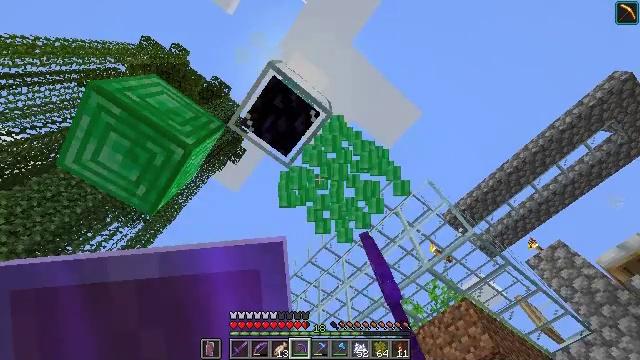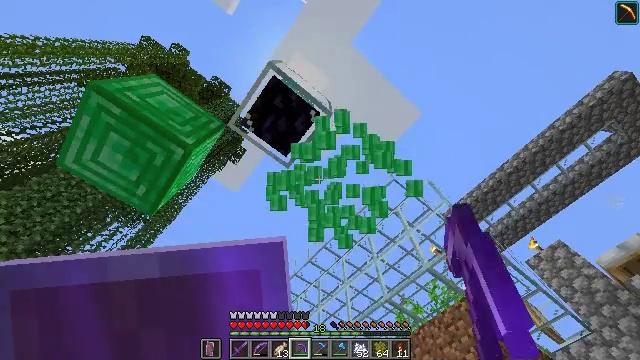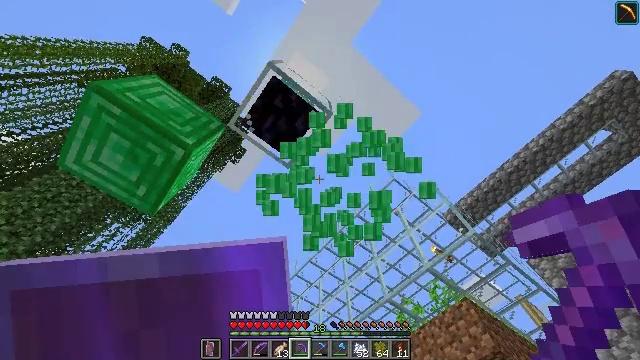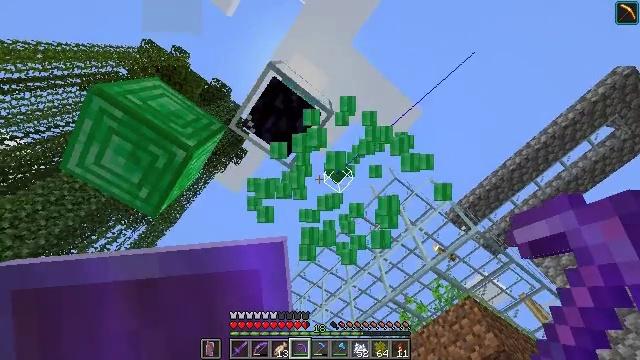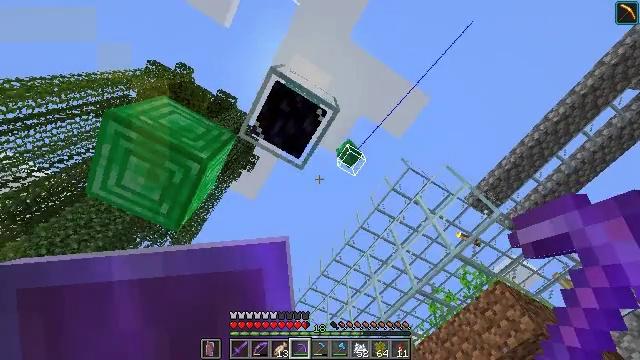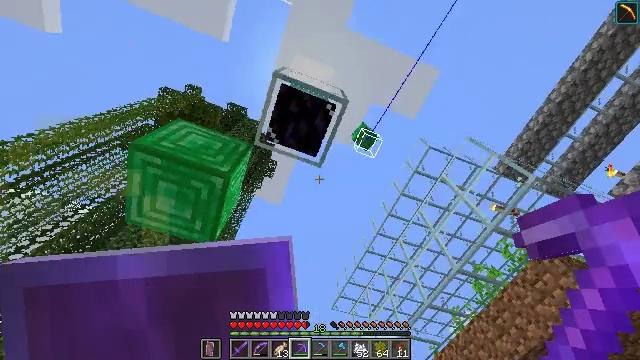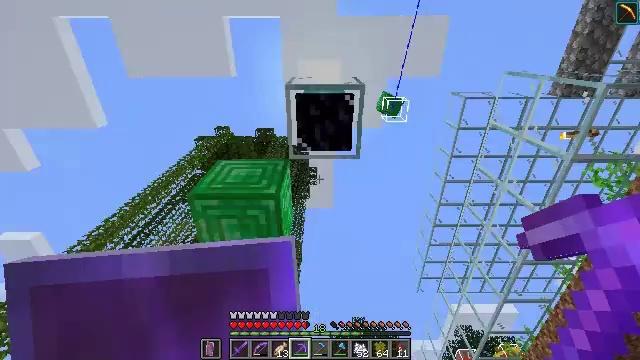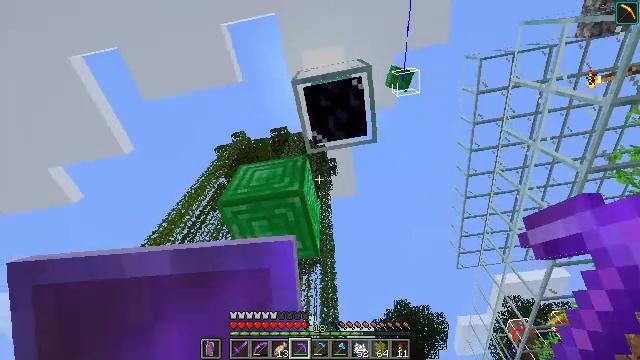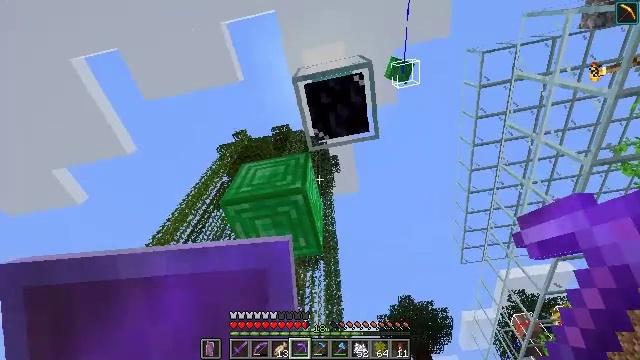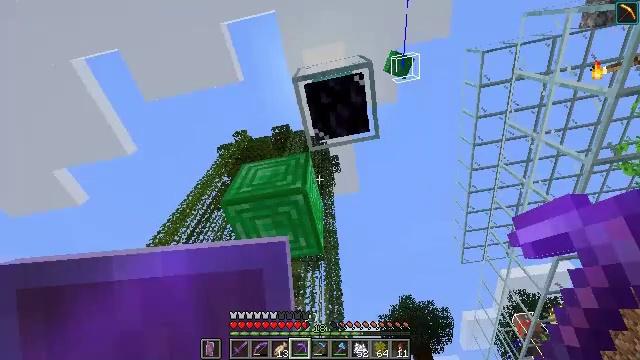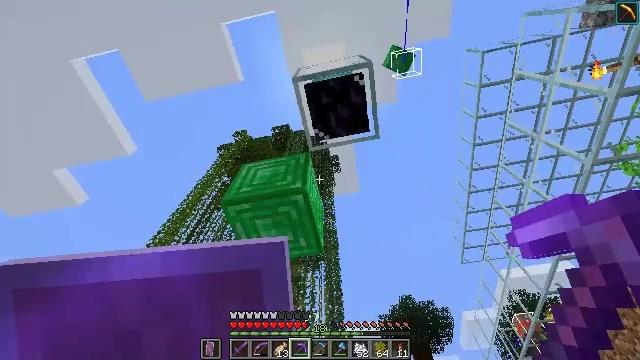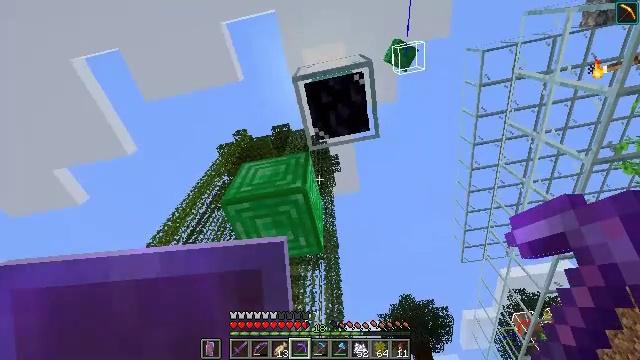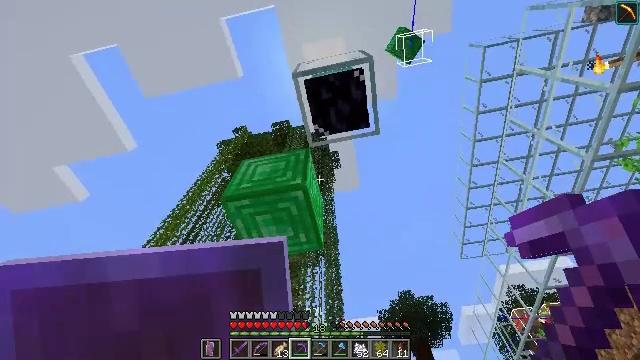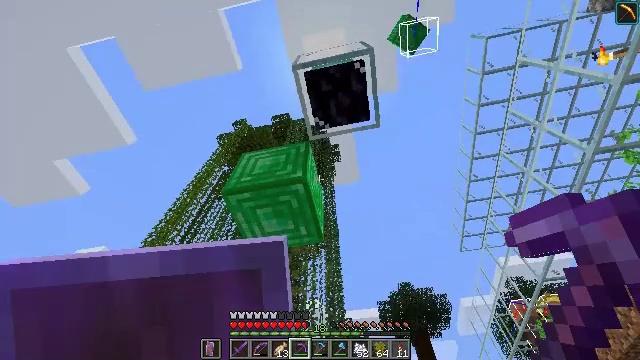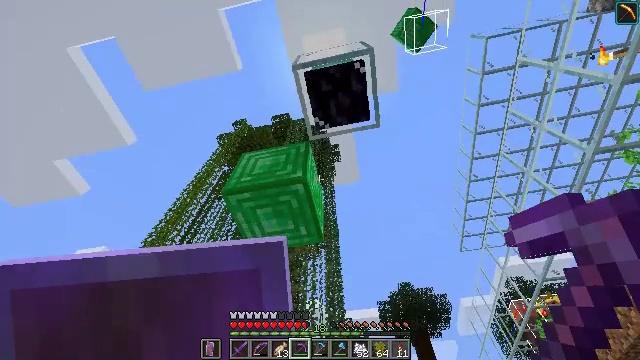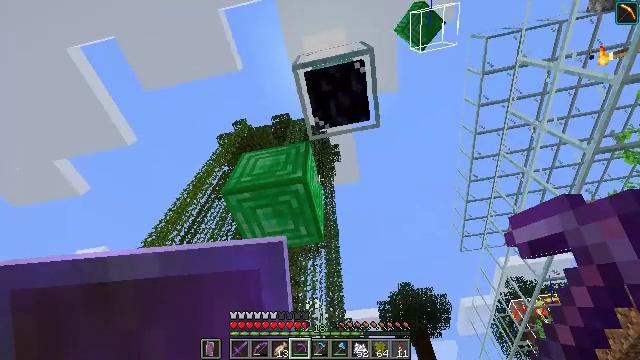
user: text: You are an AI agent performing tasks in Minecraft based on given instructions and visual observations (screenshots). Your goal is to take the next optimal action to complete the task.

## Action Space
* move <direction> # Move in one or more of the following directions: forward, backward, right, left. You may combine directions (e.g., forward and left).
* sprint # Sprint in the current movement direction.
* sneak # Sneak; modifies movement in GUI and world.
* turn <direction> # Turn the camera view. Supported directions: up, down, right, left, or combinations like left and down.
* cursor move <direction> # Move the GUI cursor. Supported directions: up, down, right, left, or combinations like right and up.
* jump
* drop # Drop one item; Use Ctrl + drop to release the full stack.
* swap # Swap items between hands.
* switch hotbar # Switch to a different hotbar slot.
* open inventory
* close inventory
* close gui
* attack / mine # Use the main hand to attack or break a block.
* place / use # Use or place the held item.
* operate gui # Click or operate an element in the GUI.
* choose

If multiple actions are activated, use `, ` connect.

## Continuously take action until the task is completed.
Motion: motion action
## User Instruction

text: Use a pickaxe to mine the emerald block.
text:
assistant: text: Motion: attack / mine
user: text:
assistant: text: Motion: attack / mine
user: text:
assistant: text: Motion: attack / mine
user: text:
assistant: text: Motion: turn left, attack / mine
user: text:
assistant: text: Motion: turn left, attack / mine
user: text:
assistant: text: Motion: turn left, attack / mine
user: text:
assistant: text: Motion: turn left and down, attack / mine
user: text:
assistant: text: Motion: turn left, attack / mine
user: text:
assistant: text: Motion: attack / mine
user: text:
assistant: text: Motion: attack / mine
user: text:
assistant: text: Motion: attack / mine
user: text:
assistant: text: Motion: attack / mine
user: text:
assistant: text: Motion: turn down, attack / mine
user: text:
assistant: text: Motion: attack / mine
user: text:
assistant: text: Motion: attack / mine
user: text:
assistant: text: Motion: attack / mine
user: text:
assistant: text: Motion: attack / mine
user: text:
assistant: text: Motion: turn left, attack / mine
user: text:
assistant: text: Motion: turn left and down, attack / mine
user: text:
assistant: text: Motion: turn left, attack / mine
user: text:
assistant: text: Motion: attack / mine
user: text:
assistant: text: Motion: attack / mine
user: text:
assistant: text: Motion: attack / mine
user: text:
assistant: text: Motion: attack / mine
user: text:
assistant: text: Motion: attack / mine
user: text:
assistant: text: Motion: attack / mine
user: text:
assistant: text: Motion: attack / mine
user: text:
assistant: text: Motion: turn right, attack / mine
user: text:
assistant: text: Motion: turn right and up, attack / mine
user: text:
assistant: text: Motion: turn right and up, attack / mine